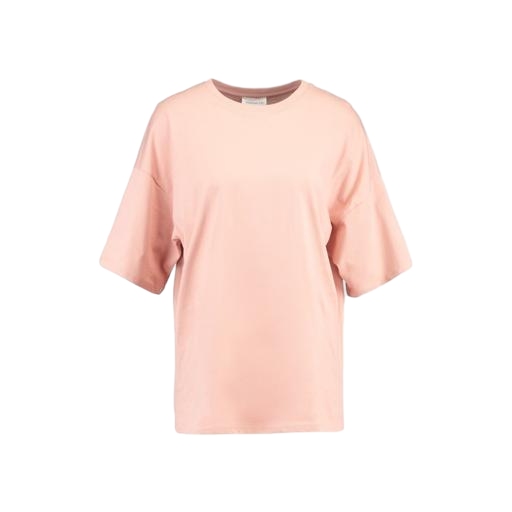
pink clay tee, pink boyfriend t-shirt, pink supima tee, white background